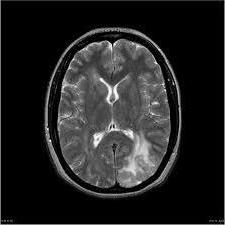
Label: notumor